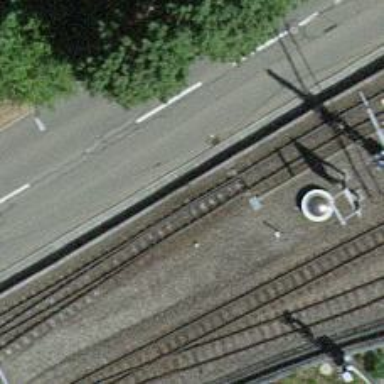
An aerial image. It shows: Narrow gauge railway with electrified contact lines.